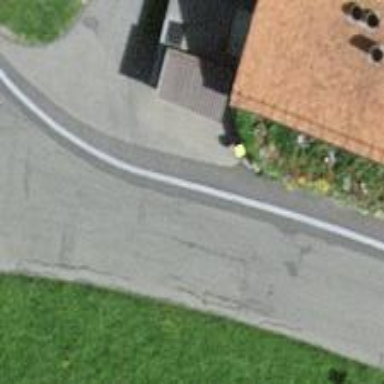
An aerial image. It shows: Post box.